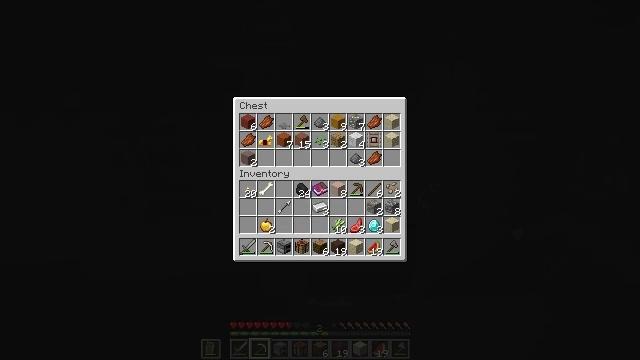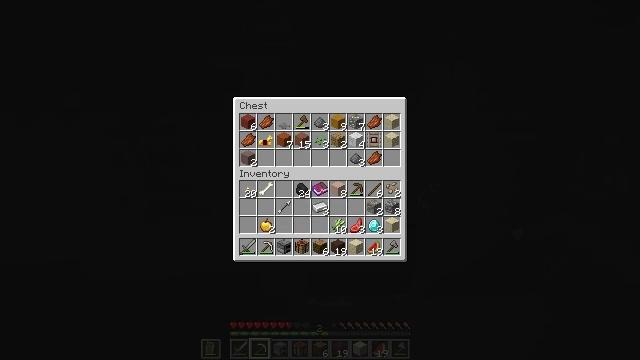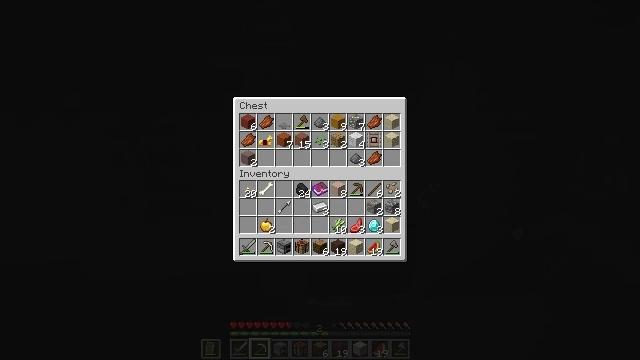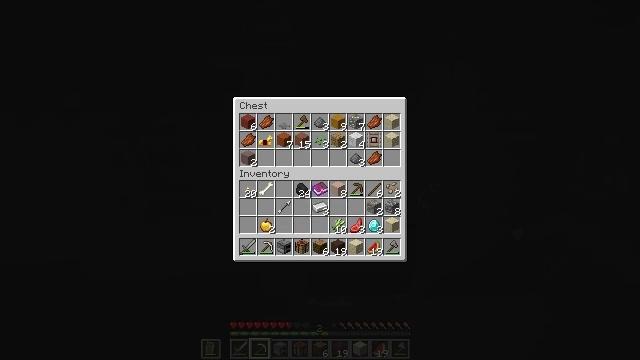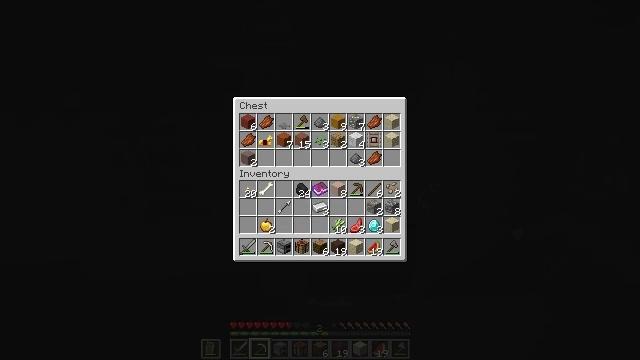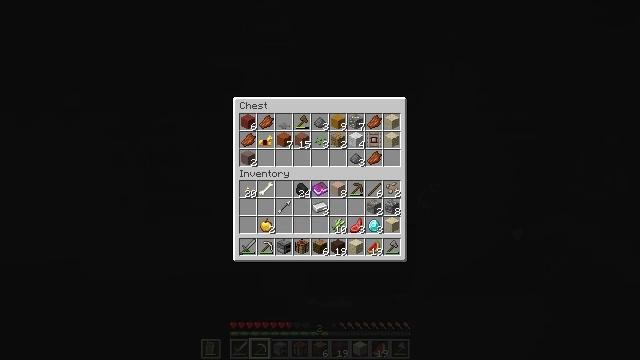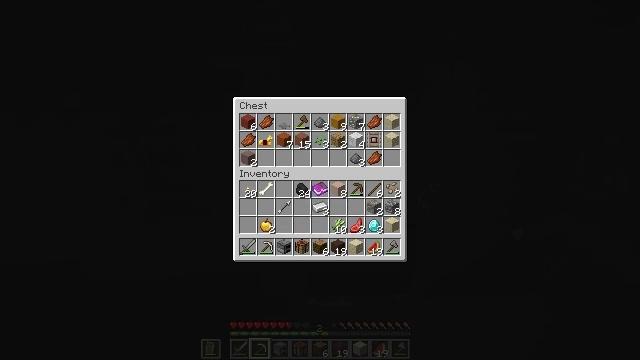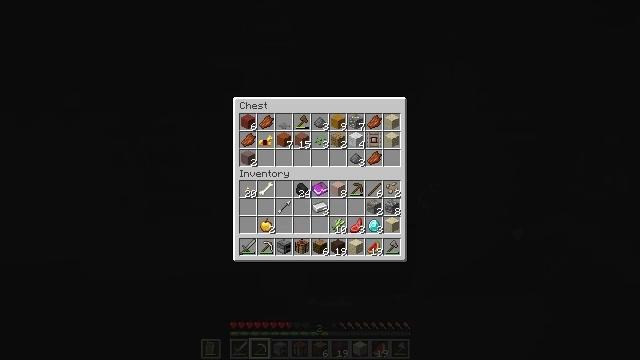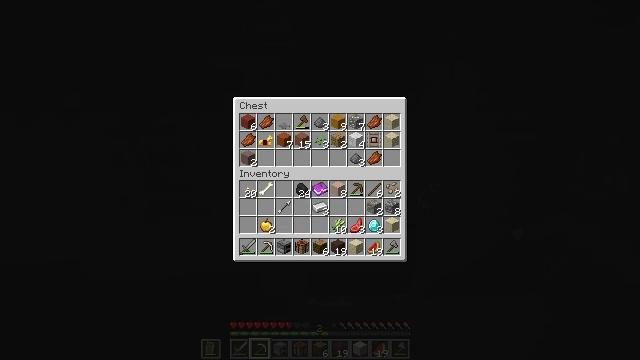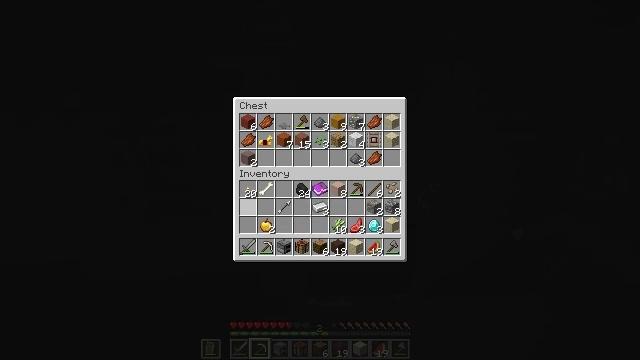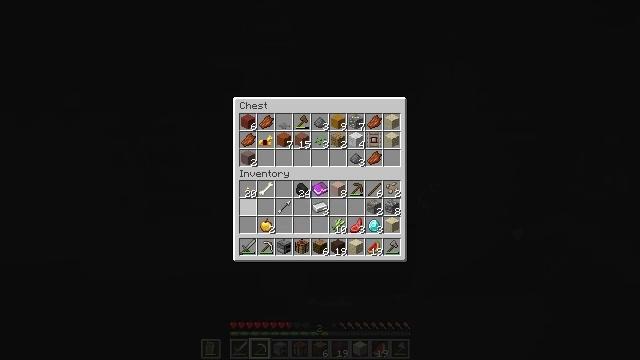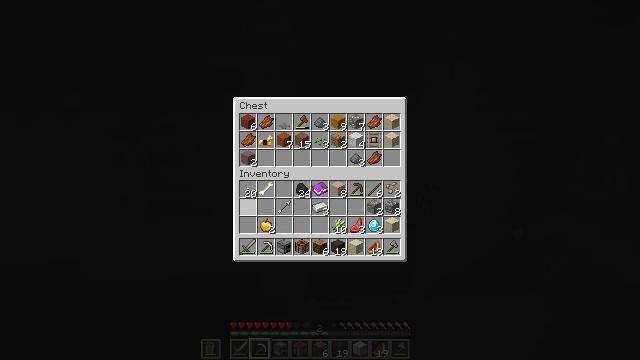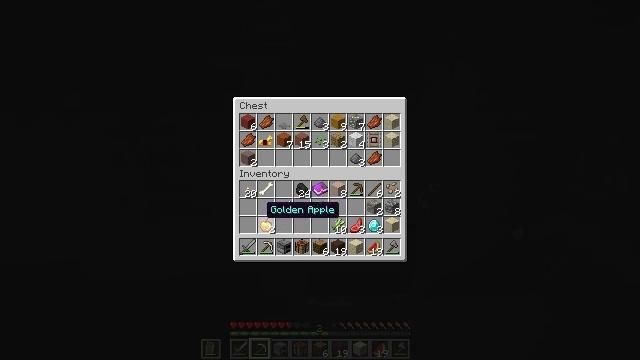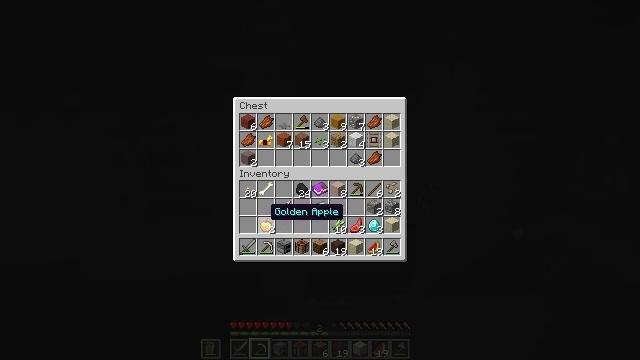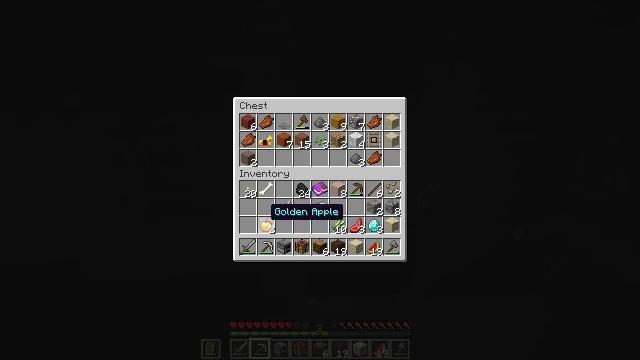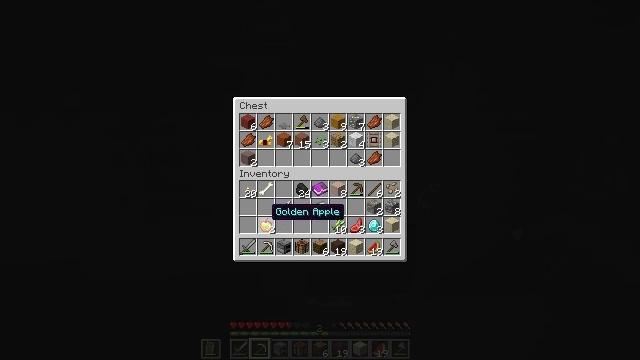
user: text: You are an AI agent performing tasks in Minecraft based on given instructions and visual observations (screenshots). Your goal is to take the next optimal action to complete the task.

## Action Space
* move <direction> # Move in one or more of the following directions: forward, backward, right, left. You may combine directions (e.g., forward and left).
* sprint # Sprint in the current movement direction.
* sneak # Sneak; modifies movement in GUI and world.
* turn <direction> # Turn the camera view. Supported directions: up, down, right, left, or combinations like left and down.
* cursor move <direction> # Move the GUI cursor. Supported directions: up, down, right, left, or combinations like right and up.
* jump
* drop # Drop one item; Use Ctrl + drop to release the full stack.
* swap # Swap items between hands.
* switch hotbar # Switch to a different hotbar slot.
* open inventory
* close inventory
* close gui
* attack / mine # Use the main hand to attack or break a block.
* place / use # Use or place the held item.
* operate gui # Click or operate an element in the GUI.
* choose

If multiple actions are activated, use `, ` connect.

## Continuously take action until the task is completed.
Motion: motion action
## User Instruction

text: Collect cut sandstone by mining it.
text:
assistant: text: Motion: cursor move left
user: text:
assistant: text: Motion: no_op
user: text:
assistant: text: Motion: no_op
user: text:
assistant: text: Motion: no_op
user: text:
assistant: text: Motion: cursor move right and down
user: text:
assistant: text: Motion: cursor move right and down
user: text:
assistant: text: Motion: no_op
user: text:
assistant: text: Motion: no_op
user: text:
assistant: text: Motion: no_op
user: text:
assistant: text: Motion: no_op
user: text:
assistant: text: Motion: cursor move right
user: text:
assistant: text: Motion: cursor move right
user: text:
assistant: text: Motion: no_op
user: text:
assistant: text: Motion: no_op
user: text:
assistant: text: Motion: no_op
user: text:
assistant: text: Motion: no_op
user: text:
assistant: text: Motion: cursor move right
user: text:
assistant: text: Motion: cursor move right
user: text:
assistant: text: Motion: cursor move right
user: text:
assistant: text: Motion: cursor move right
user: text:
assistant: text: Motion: cursor move right
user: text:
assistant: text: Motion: no_op
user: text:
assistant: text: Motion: no_op
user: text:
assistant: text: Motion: no_op
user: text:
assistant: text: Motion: no_op
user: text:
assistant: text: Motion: no_op
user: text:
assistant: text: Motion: no_op
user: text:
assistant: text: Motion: no_op
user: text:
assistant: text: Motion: no_op
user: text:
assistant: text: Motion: no_op